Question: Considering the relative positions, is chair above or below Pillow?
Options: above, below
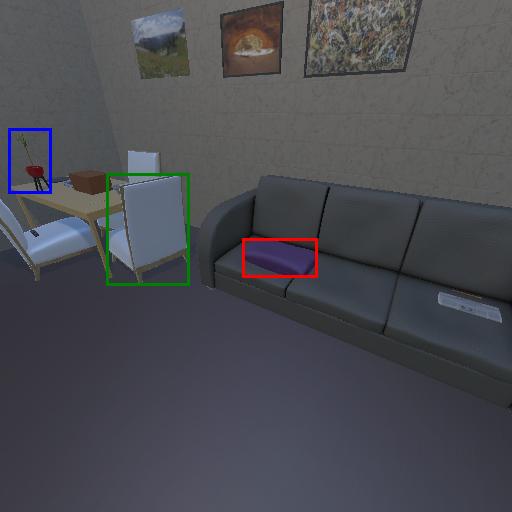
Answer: above